Current action and preconditions to check: trajectory_clear

Your task: For each precondition in the list above, predict whether it will hold at this action.

Consider the current scene as observed from the mobile robot's camera, and analyze the predicted future states of all dynamic agents (e.g., people, animals, vehicles, or any moving entities) within the NEXT SECOND.

IMPORTANT: Only answer "very likely" if you are absolutely certain—based on strong, clear evidence—that a dynamic agent will violate the precondition in the predicted future state. Do NOT answer "very likely" for unlikely, ambiguous, or low-probability risks.

Ask yourself for each precondition: Is there a high probability, with clear and convincing evidence, that the predicted future states of any dynamic agent will interfere with the predicted future state of the currently executing action within the NEXT SECOND, causing that precondition to fail?

Assess the risk level based on these predictions. Use "likely" or "very likely" if motions create a clear risk of interference.

Use "neutral" or "improbable" if agents are nearby but their predicted paths are clearly diverging or non-conflicting.

Failure Risk Categories: "very improbable", "improbable", "neutral", "likely", "very likely"

Answer Format: Output ONLY the probability_of_failure value from these categories: "very improbable", "improbable", "neutral", "likely", "very likely"

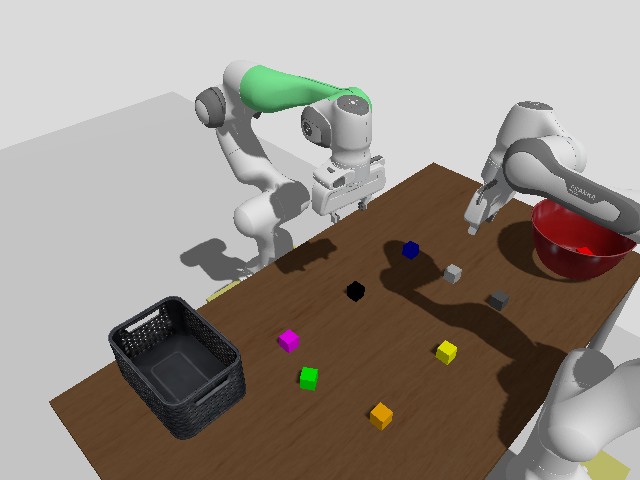

Answer: improbable